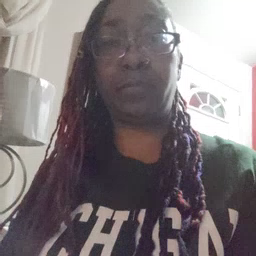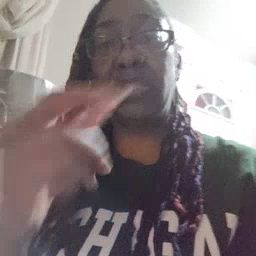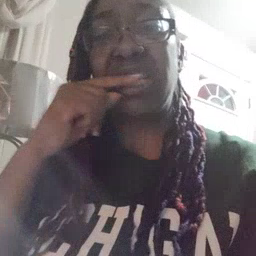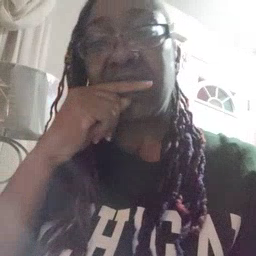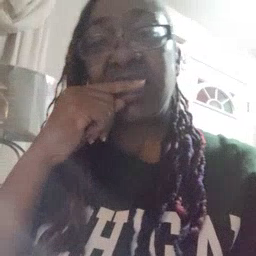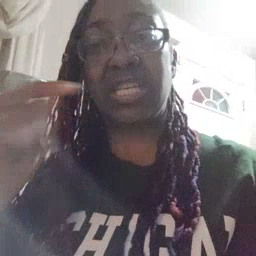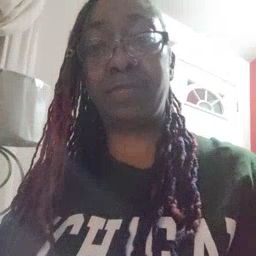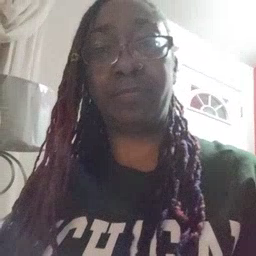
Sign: toothbrush